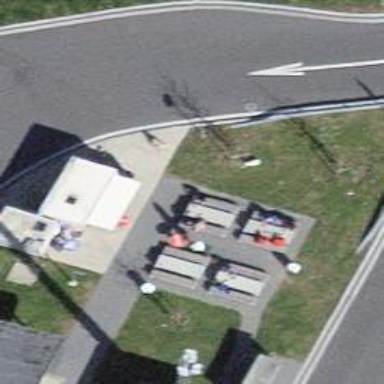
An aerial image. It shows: Picnic site popular for tourists.